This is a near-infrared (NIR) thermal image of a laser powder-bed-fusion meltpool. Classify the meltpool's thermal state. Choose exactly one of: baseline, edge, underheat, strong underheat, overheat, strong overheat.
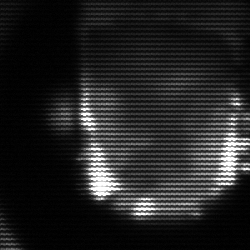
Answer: baseline